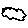
Label: cloud